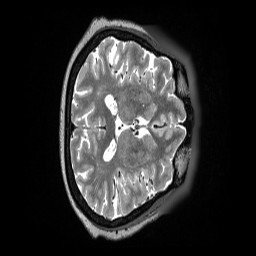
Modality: T2w
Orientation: axial
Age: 68
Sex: female